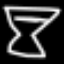
Label: hourglass